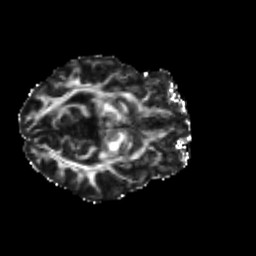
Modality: FA
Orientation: axial
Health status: ill
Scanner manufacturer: siemens
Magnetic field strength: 3 T
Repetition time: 6.8 s
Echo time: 0.097 s